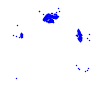
Particle: pion